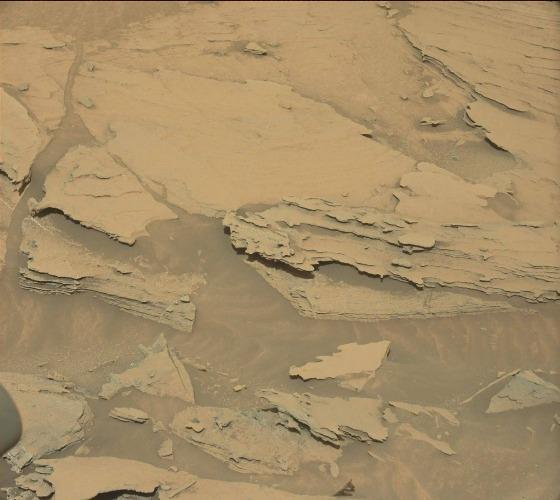
Terrain classes present: Background, Bedrock, Gravel / Sand / Soil